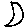
Label: moon